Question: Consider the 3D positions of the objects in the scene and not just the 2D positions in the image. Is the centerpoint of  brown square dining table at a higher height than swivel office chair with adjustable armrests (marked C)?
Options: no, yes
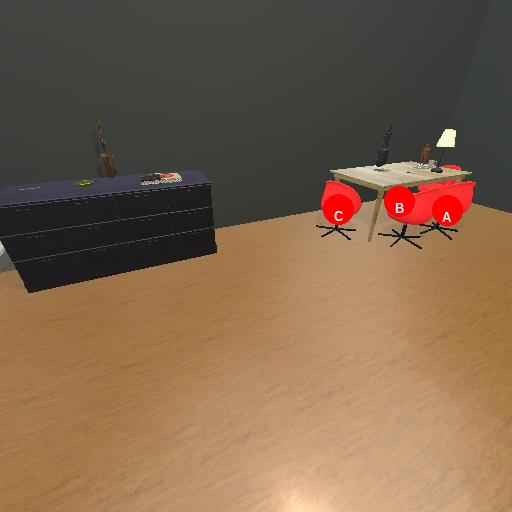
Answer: no